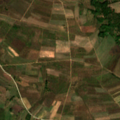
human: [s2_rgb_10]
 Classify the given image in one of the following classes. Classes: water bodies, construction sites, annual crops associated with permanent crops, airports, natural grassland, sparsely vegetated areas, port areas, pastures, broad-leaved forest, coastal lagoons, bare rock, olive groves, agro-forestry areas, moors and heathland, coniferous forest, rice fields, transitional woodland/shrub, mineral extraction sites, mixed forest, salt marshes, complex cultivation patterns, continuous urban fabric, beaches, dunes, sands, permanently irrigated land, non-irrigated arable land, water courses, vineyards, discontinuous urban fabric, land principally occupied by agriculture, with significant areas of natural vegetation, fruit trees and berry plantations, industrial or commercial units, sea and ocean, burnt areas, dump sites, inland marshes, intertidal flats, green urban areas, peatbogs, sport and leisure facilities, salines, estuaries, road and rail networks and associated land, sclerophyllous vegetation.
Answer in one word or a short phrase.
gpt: non-irrigated arable land, complex cultivation patterns, land principally occupied by agriculture, with significant areas of natural vegetation, broad-leaved forest